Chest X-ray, PA view. Patient: 52 years old, sex F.
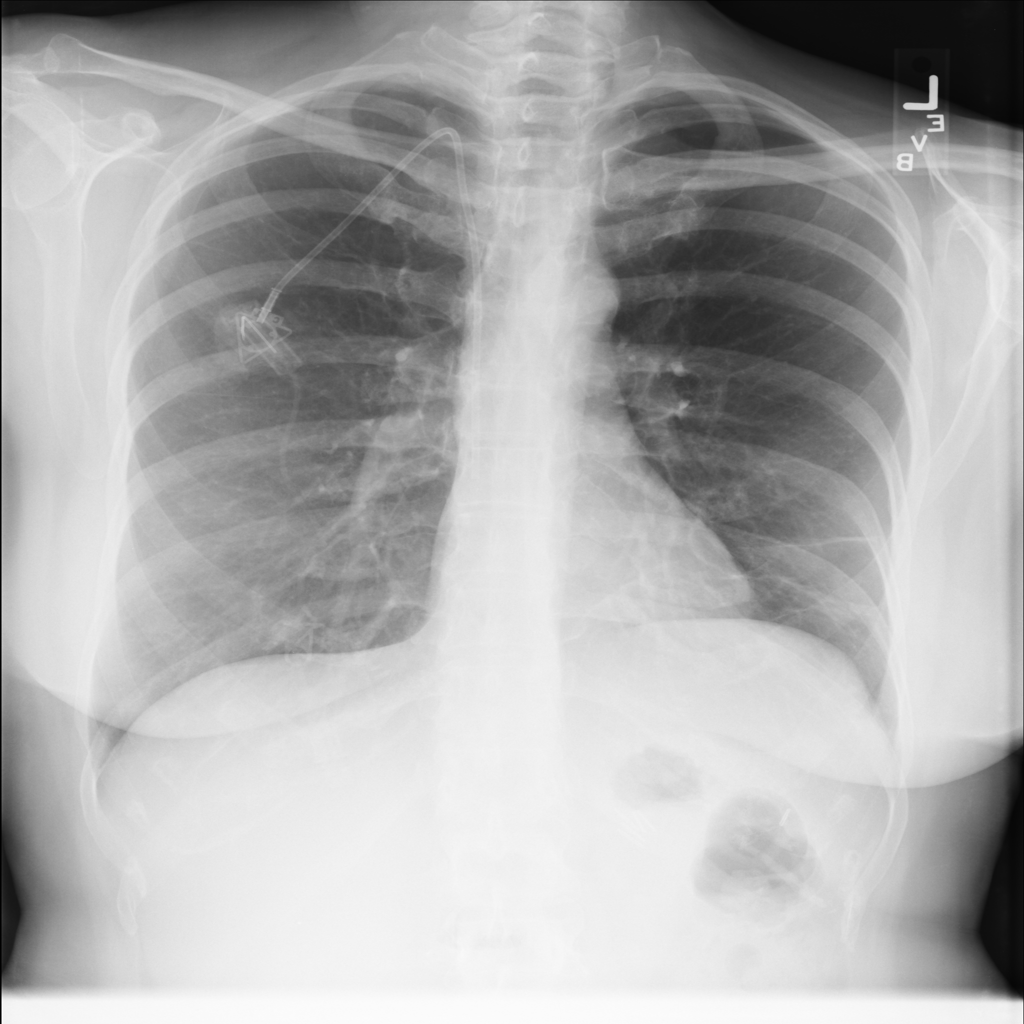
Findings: No Finding